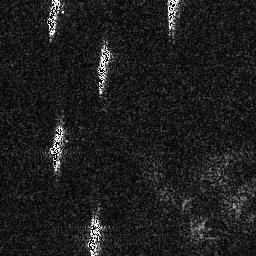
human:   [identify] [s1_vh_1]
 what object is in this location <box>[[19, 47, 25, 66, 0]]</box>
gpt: <ref>1 medium ship at the left</ref>